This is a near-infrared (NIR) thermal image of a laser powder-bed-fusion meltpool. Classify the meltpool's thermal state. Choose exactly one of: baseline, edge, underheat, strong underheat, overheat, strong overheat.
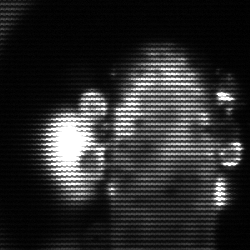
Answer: strong underheat